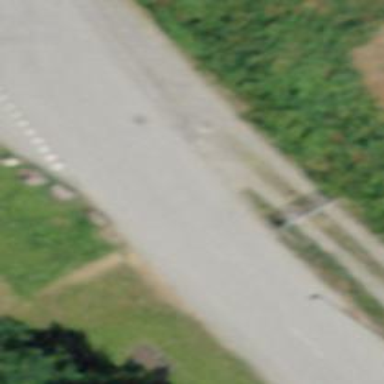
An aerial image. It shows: Unclassified road with asphalt surface.